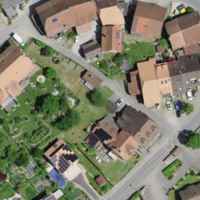
EUNIS habitat code: 54
Species observed at this site:
Nicandra physalodes
Fraxinus excelsior